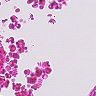
Metastatic tissue present: no